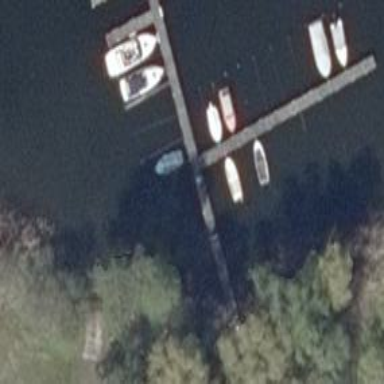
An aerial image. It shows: Man-made pier.